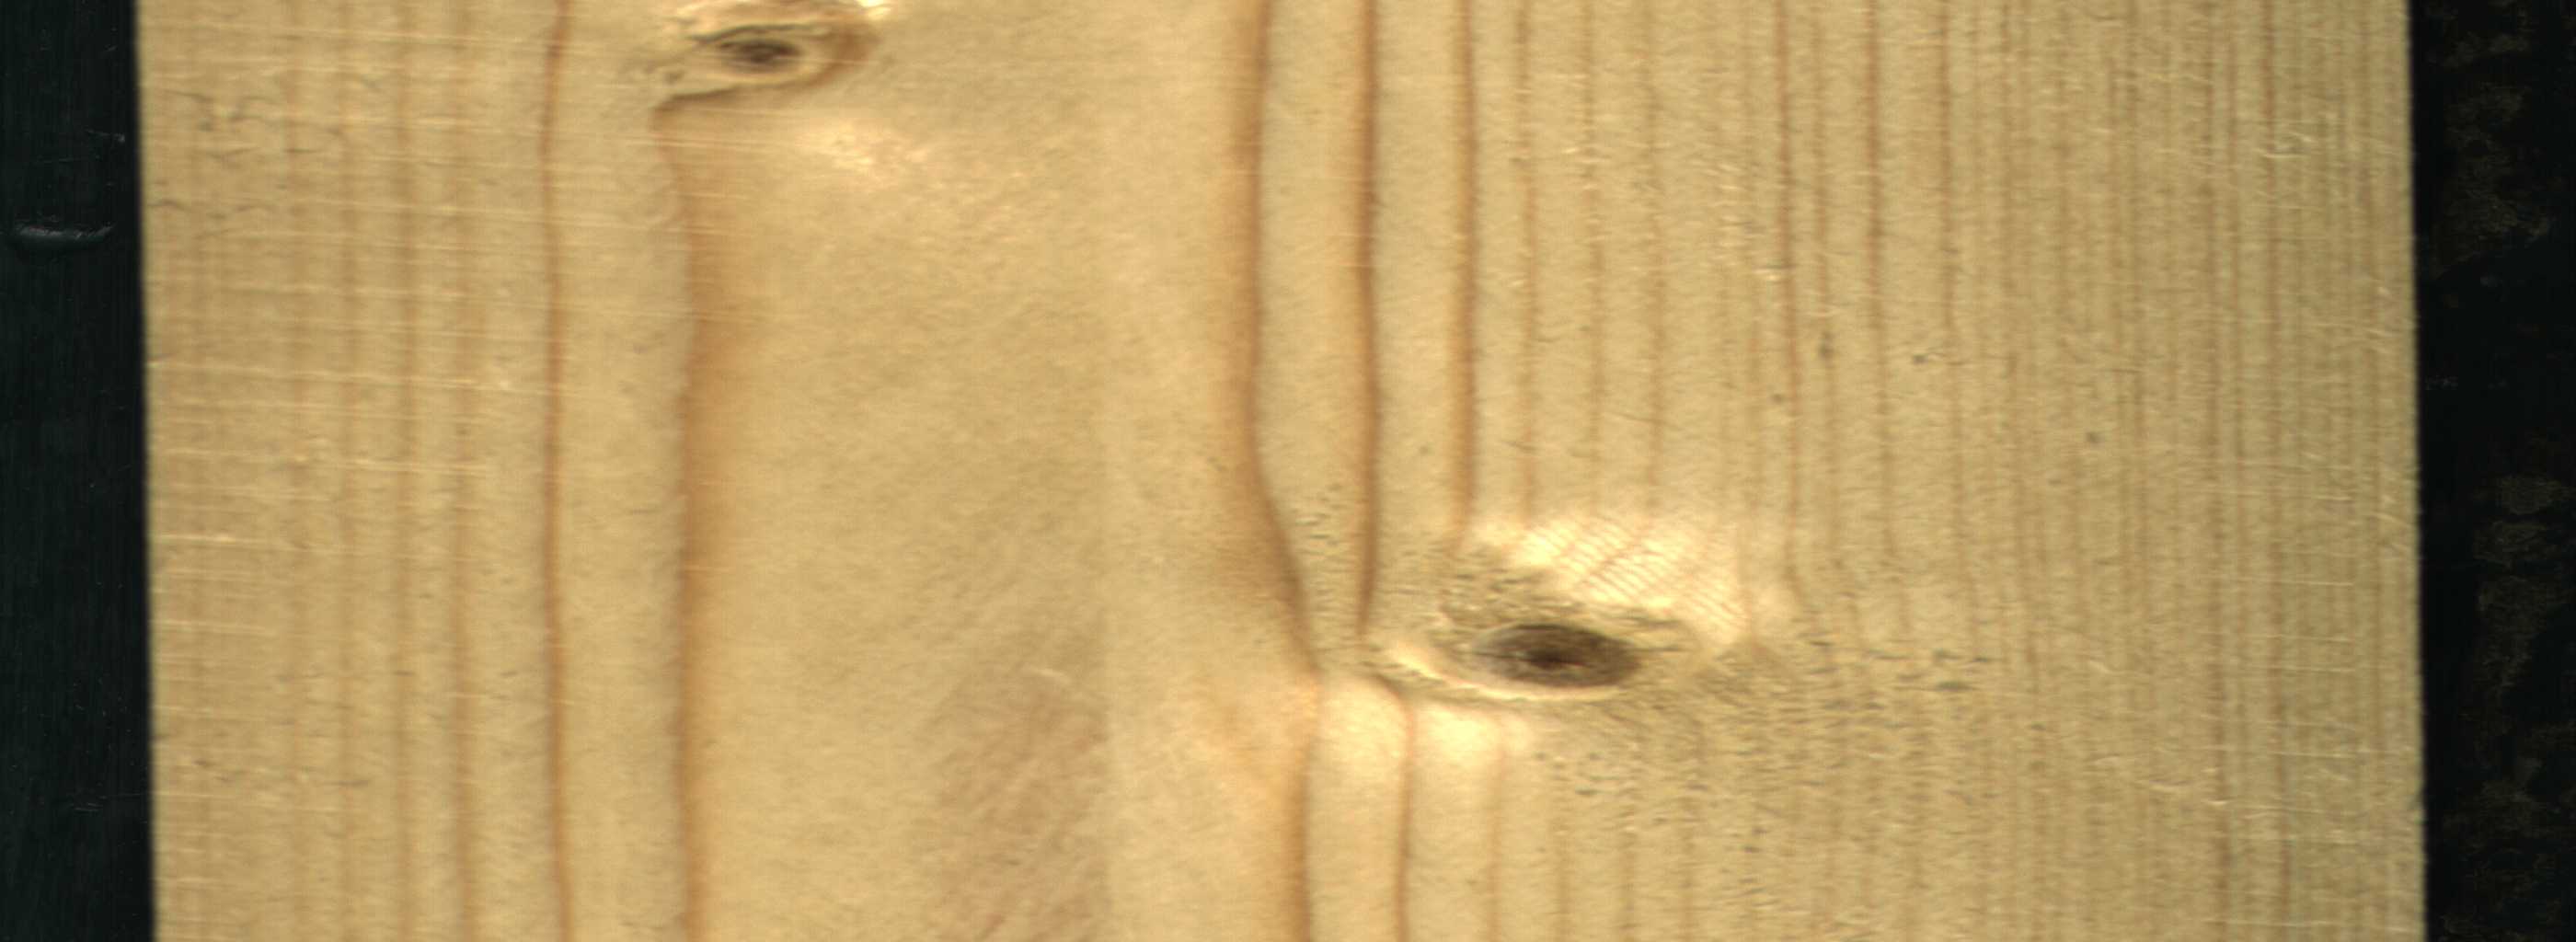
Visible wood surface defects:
Live_Knot
Live_Knot